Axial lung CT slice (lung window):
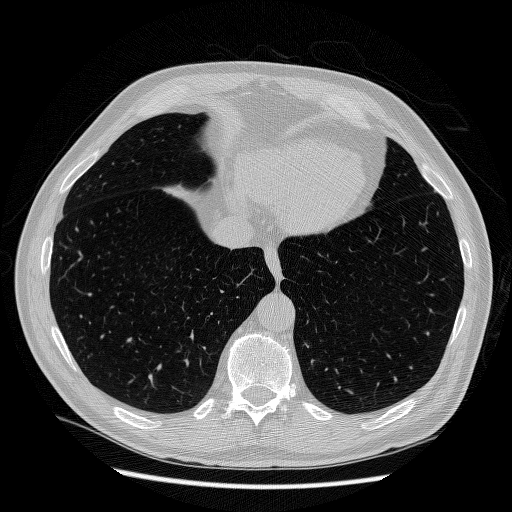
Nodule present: no